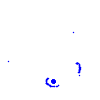
Particle: electron